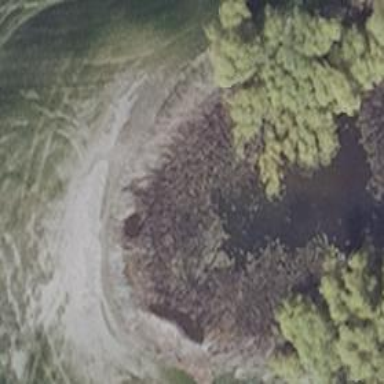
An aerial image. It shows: Swamp in wetland area.